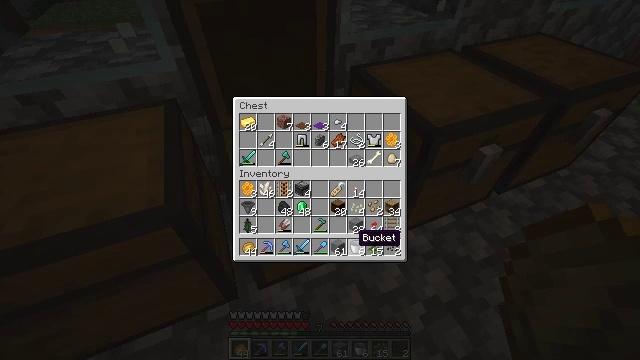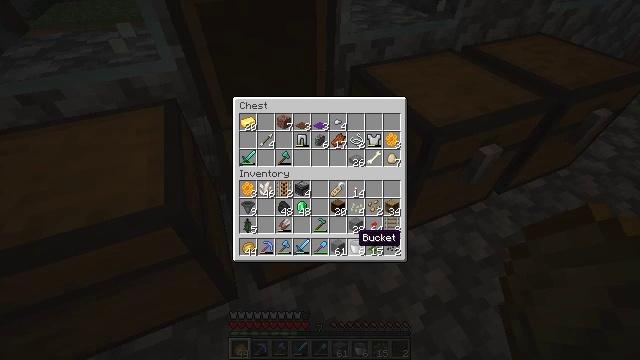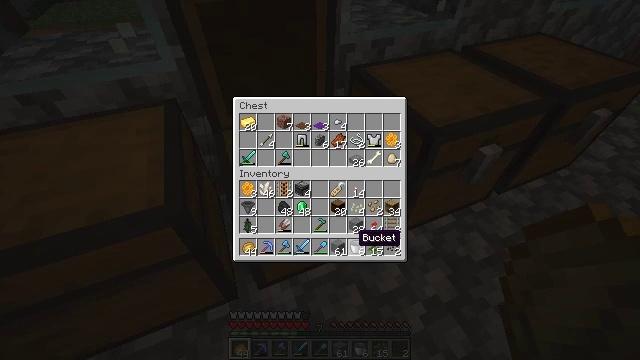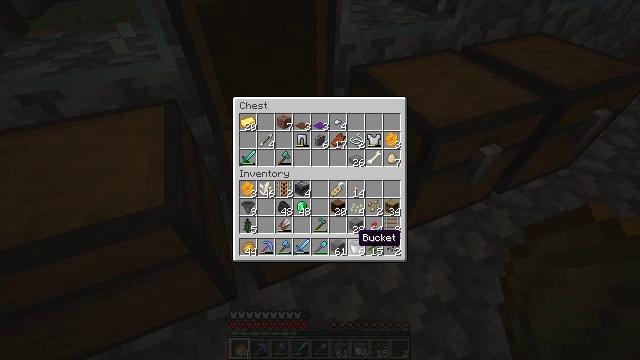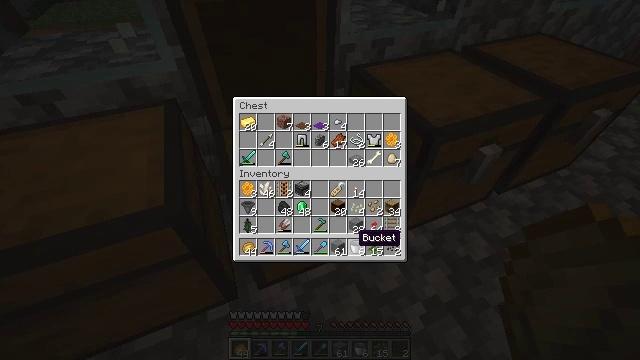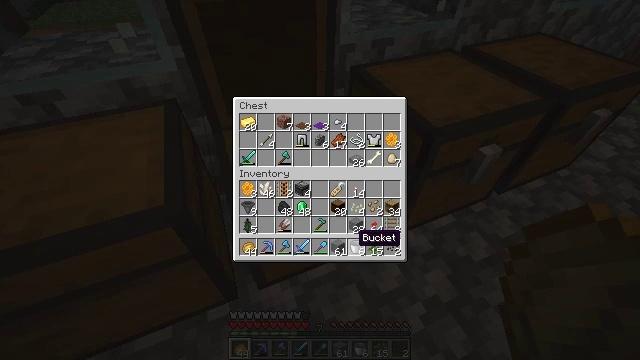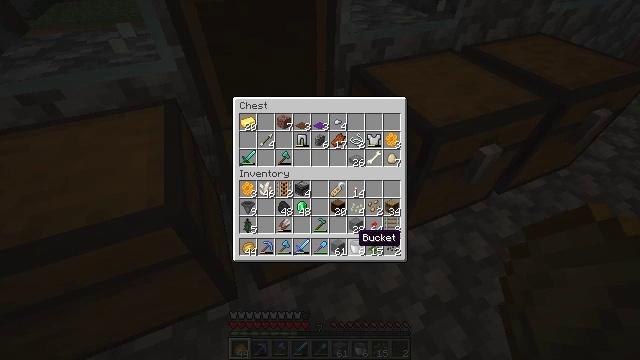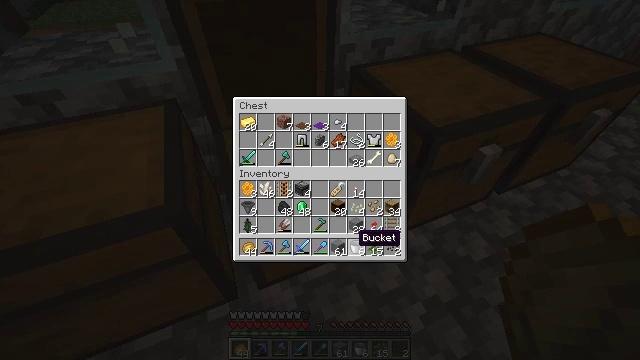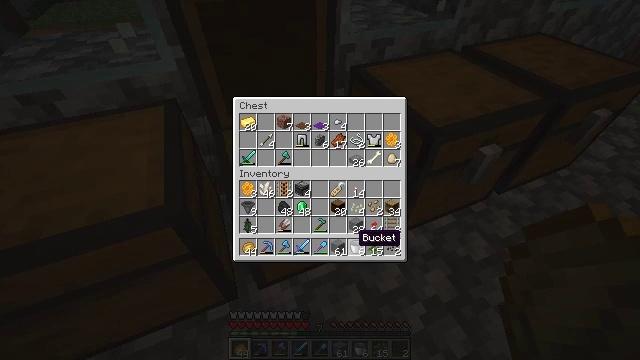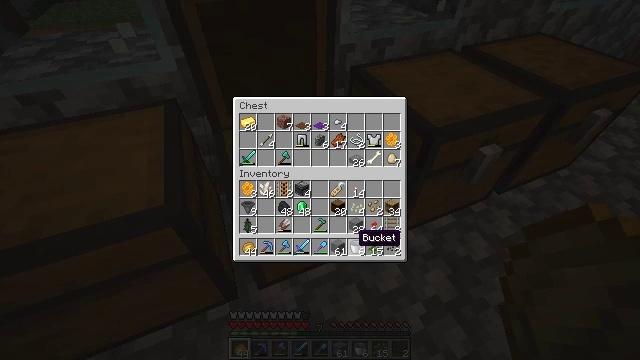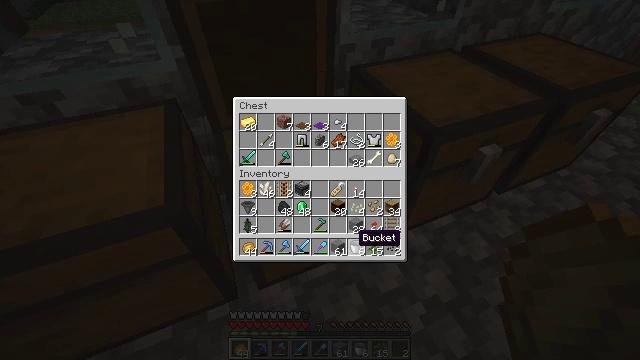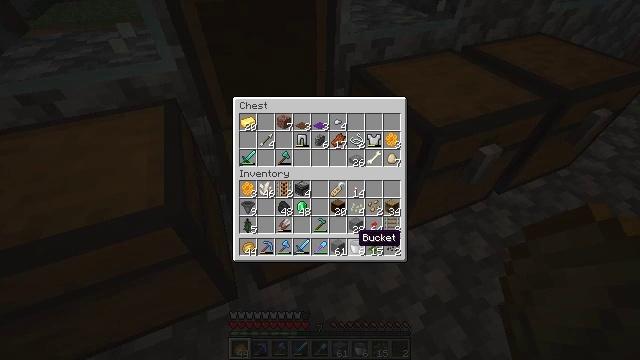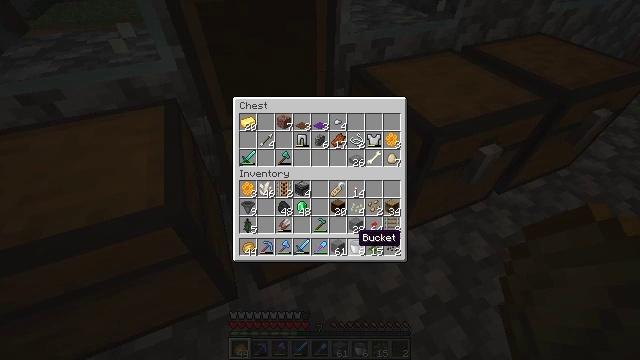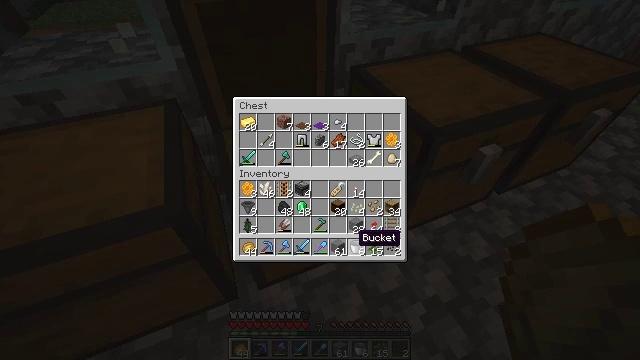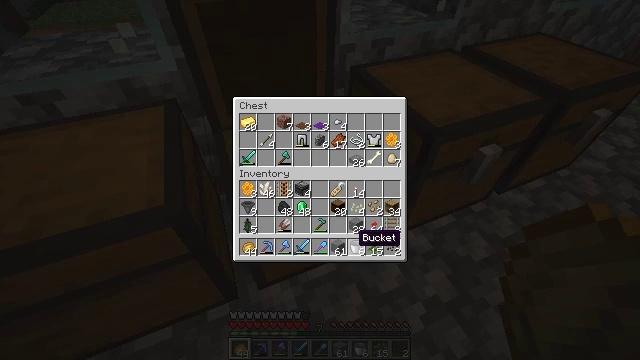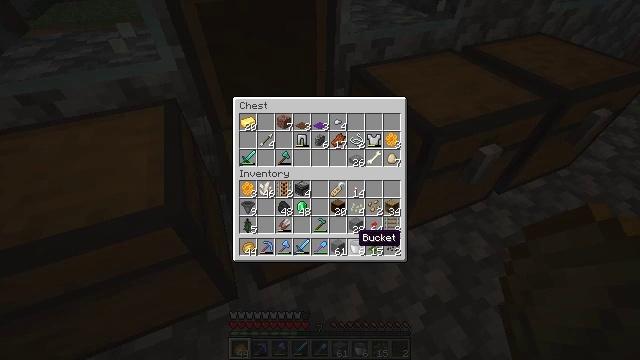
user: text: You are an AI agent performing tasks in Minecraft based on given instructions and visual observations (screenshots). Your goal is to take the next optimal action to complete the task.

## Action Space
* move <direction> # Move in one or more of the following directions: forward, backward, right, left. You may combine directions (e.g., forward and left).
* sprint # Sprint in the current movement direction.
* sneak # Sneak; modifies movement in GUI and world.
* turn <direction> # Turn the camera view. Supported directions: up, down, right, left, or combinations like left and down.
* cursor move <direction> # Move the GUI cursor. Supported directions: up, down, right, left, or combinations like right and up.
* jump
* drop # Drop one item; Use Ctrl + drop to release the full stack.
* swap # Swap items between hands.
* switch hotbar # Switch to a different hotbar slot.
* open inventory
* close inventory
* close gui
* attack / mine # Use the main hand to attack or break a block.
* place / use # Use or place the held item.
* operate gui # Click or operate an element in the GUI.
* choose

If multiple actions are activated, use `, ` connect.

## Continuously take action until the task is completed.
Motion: motion action
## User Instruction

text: Break the brewing stand to collect it.
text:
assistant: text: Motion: no_op
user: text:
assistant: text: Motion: no_op
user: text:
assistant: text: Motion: no_op
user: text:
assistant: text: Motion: no_op
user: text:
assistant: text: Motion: no_op
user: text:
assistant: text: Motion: no_op
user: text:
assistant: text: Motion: no_op
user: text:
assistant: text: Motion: no_op
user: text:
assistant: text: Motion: no_op
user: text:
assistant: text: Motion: no_op
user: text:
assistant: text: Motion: no_op
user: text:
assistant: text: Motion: no_op
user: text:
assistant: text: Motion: no_op
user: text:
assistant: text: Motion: no_op
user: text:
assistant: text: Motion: no_op
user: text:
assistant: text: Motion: no_op
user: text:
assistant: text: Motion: no_op
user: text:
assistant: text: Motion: no_op
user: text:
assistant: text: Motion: no_op
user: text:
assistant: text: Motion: no_op
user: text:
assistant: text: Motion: no_op
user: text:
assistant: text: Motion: no_op
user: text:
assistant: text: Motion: no_op
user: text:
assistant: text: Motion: no_op
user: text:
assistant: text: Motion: no_op
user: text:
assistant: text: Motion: no_op
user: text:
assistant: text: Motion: no_op
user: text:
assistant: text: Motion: no_op
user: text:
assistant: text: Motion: no_op
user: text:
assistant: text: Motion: no_op